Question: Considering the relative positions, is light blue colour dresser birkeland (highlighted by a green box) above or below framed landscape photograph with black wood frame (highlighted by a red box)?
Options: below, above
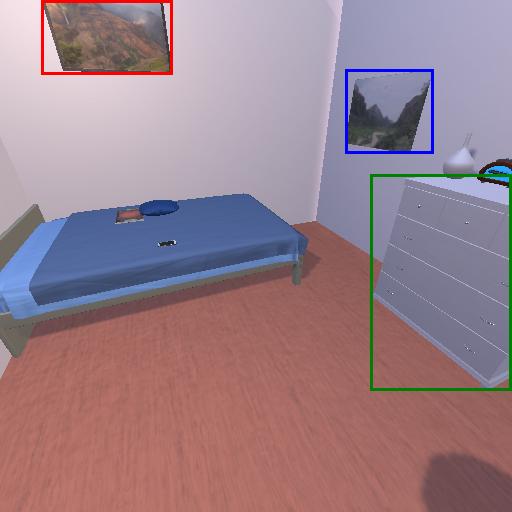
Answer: below